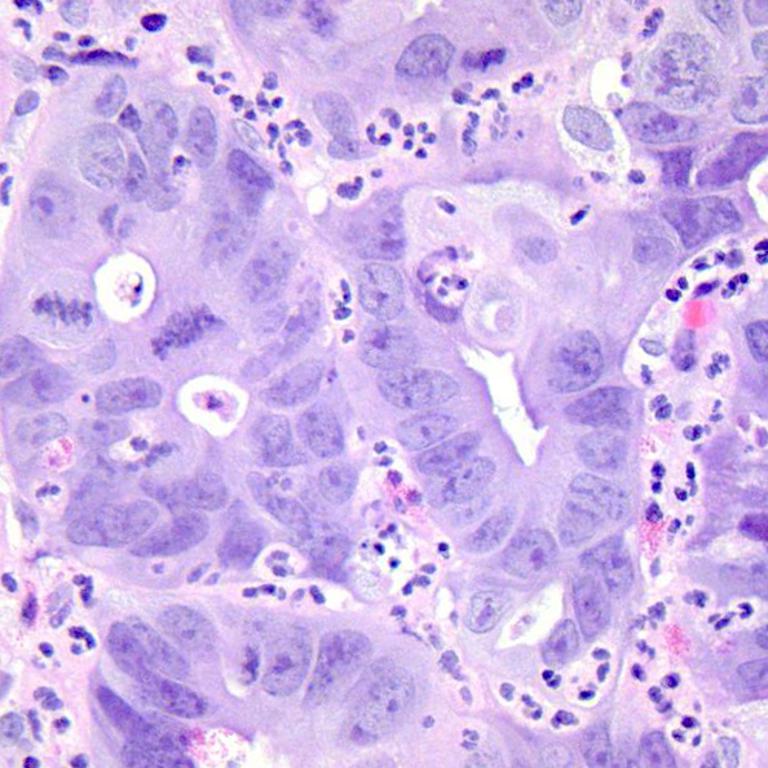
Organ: colon
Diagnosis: adenocarcinomas